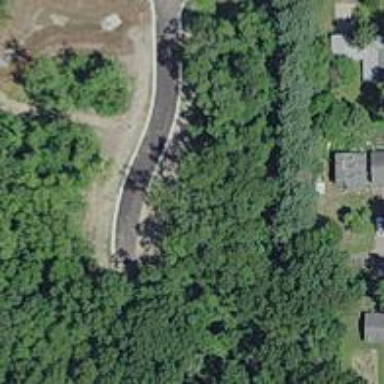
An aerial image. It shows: Residential road.